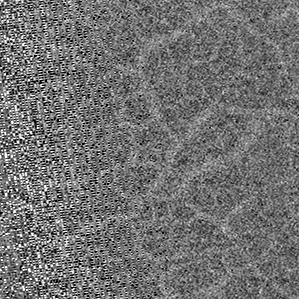
Label: frost